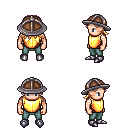
a pixel art fantasy rpg character, male body template, human, light skin, gold chest armor, teal pants, light blonde loose hair, chain helm, metal boots, four views (front, back, left, right), 2x2 character sprite sheet, small pixel art, hard edges, no anti-aliasing